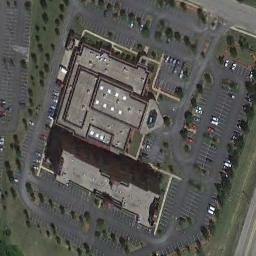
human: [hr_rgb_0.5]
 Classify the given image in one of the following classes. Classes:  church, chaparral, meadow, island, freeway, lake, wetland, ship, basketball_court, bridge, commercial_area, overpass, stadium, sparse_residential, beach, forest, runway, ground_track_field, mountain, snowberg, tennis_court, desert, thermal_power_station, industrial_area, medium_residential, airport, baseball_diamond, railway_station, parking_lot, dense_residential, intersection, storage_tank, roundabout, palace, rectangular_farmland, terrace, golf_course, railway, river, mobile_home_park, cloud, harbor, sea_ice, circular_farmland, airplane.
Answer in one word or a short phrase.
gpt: parking_lot